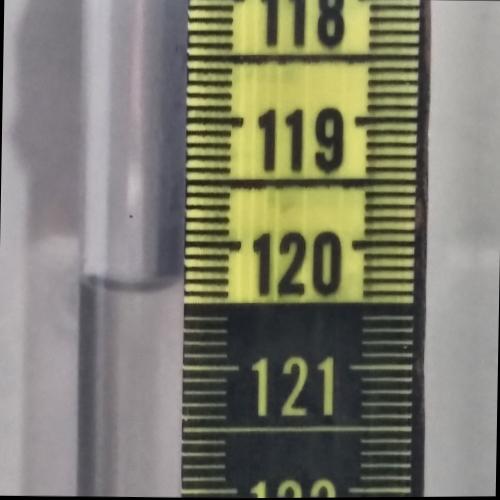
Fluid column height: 120.3 cm